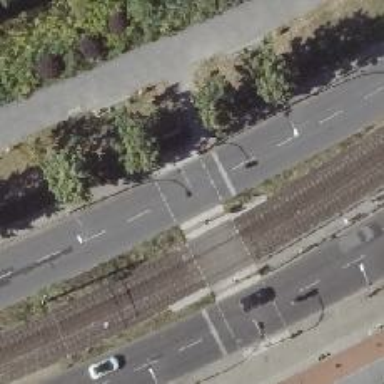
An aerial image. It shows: Asphalt footway with marked crossing equipped with traffic signals.